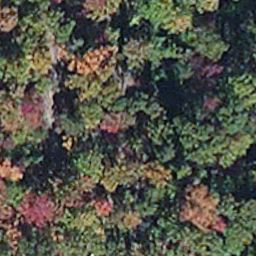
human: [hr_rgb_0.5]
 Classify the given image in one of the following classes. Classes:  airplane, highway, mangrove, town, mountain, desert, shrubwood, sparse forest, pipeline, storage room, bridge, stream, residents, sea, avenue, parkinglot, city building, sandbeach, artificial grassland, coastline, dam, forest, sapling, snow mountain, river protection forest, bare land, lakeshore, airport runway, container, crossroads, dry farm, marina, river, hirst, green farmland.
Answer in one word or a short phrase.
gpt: mangrove